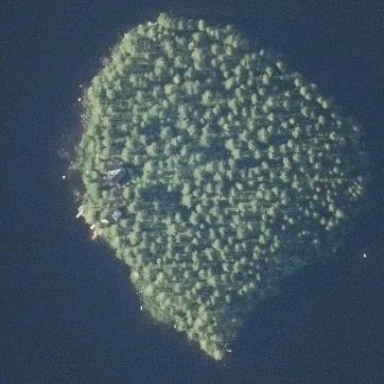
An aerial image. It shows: Islet.